Field crop: tomato
Growth stage: 1
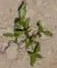
Species: portulaca